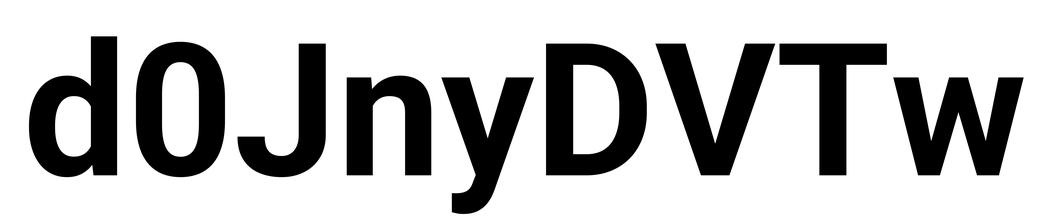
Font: Roboto_Bold